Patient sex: F
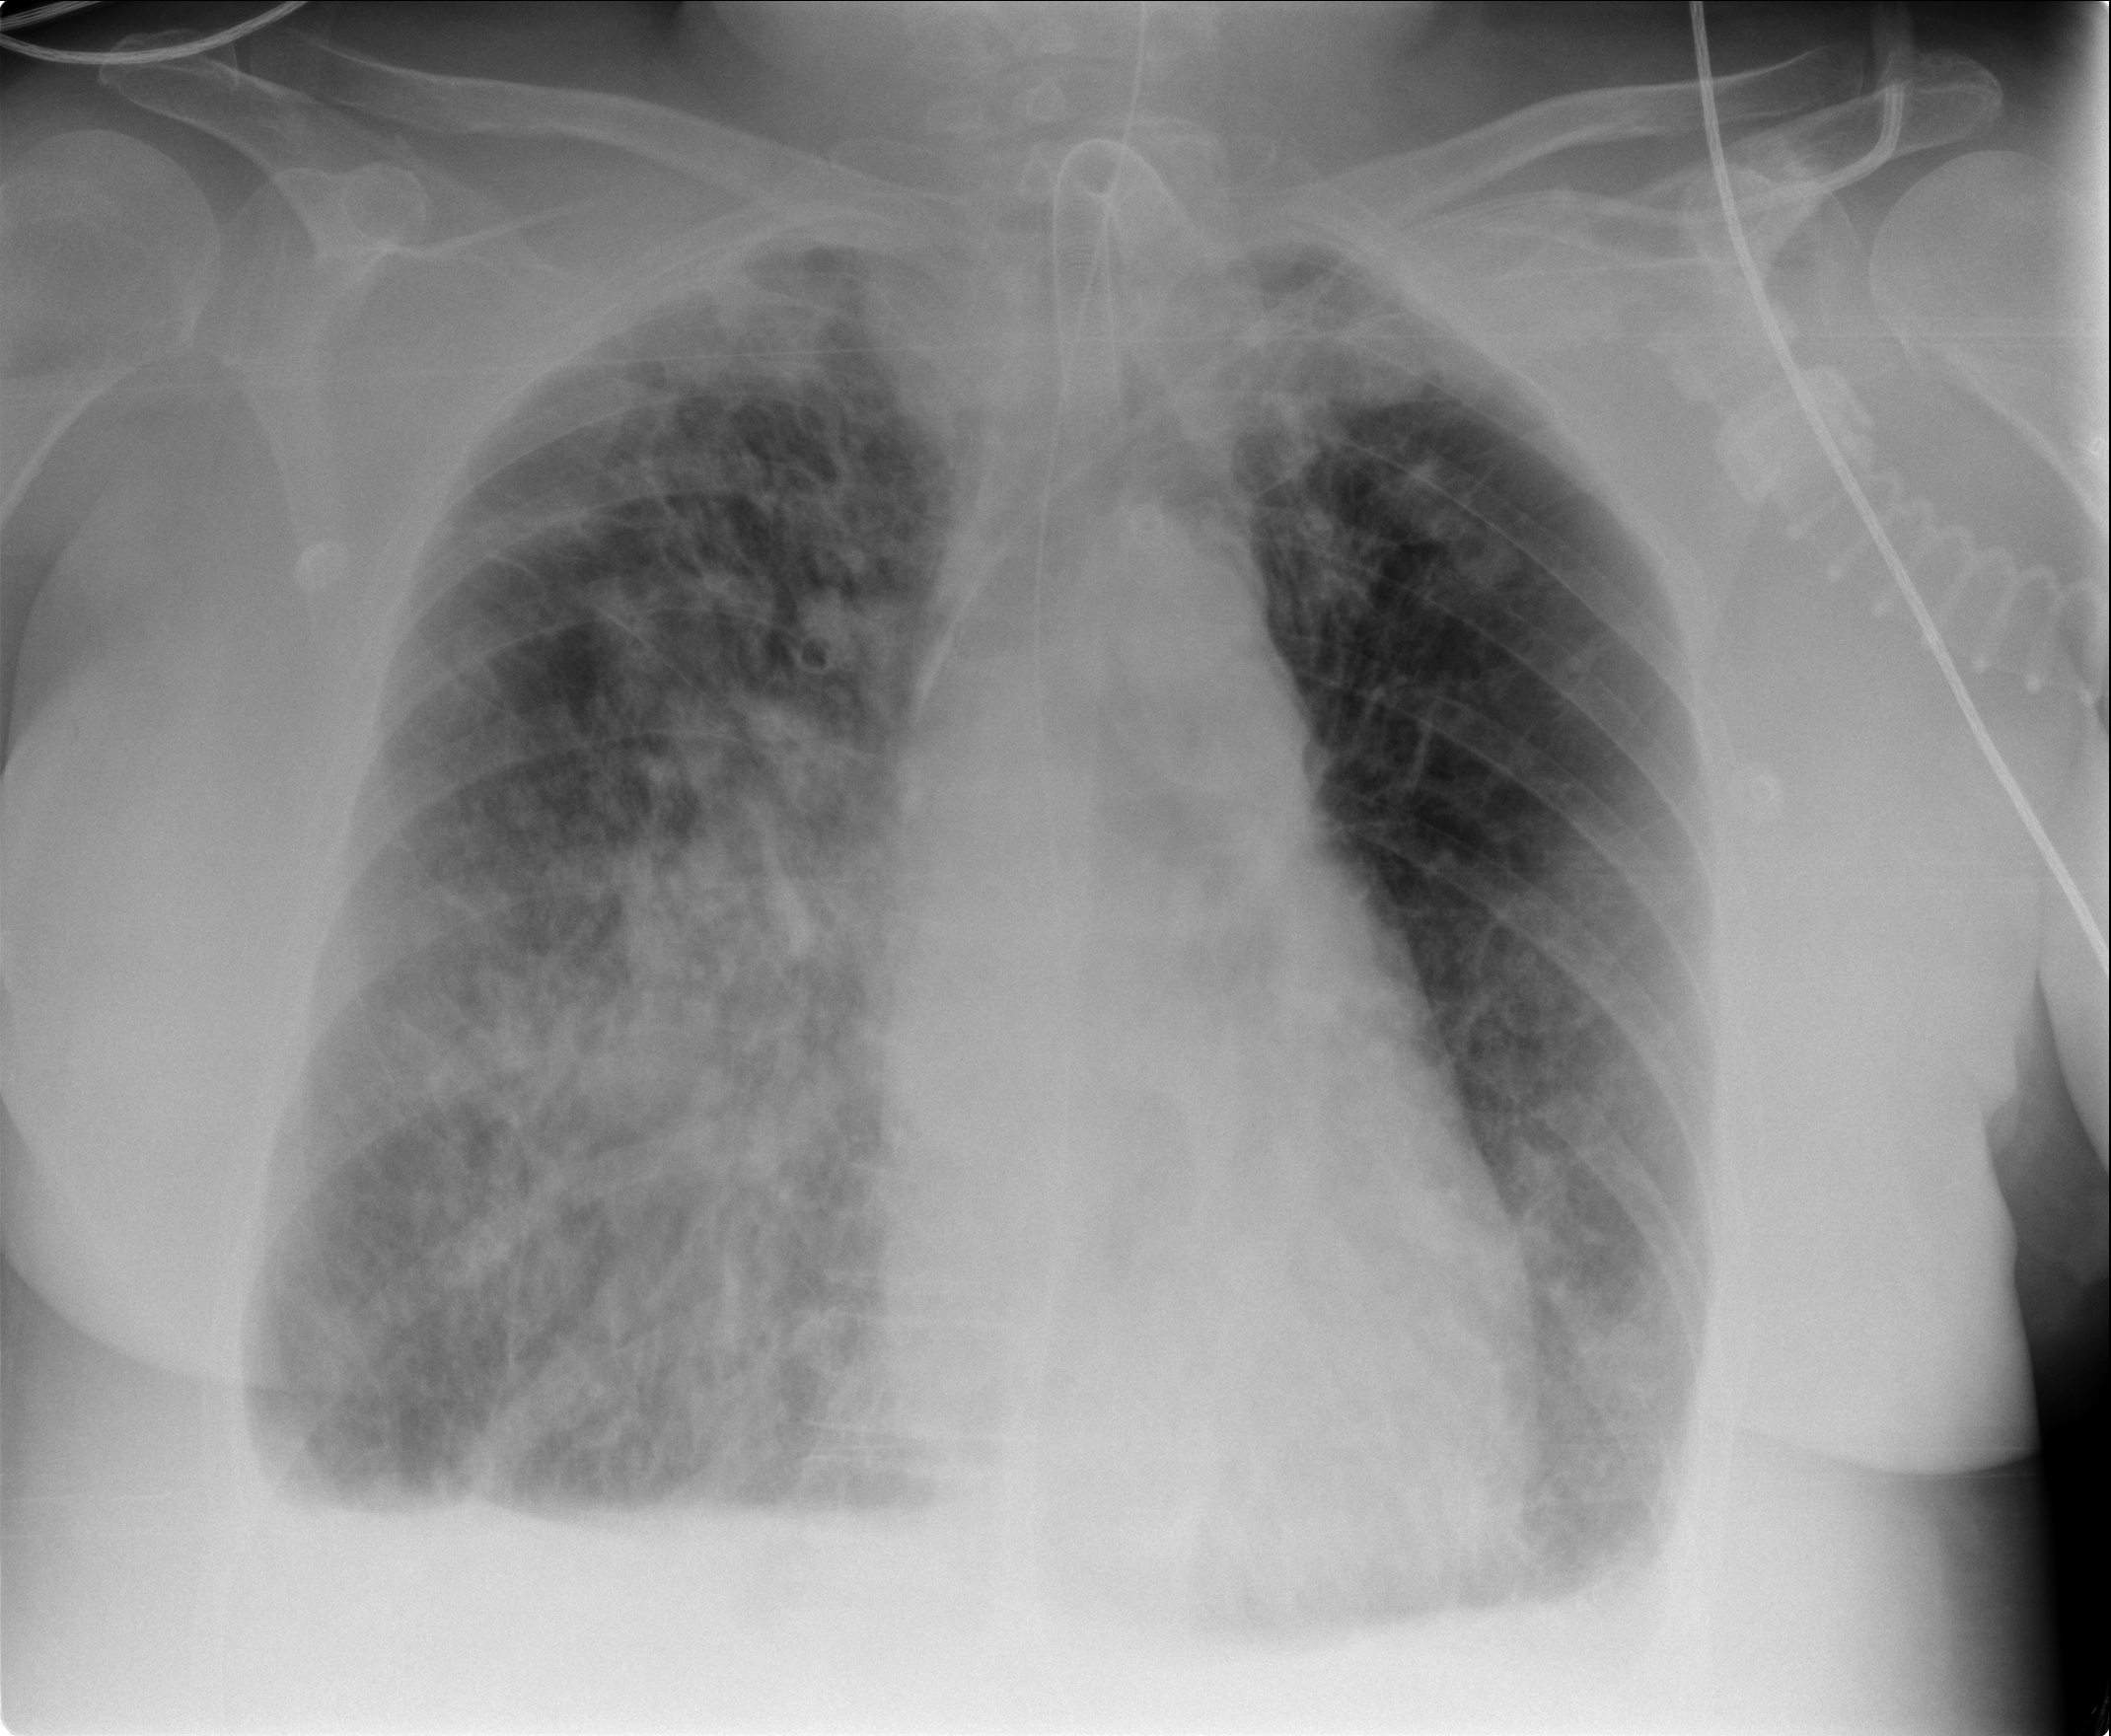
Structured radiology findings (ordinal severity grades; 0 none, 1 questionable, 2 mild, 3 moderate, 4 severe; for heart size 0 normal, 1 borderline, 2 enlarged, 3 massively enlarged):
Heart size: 0
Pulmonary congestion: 0
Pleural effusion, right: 2
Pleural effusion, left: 2
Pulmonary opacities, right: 3
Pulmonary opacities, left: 2
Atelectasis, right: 2
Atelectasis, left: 2